Question: Hello I have a custom simple contact form where users can send emails, I get a email when this contact form is used.
But now i got like 400 mails in 1 hour from 3 contact forms from my website. And the mails contain strange data I have attached a image showing the emails i got
i also got mails with things like '\\\' oR \\\%\\'=\\\2' in it or stuf like 2=7 etc...
what is this ?
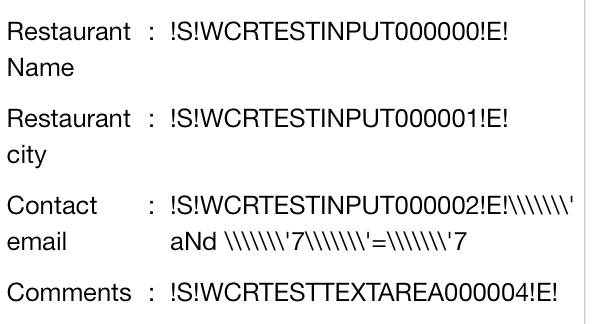
Answer: Whenever you expose a form over the web, it is going to be found by bots. The bots will dump rubbish into your form and see if they can post it. Sometimes it is just garbage and other times it will contain links or other spam.
Most basic bots can be defeated by having a form element that fails validation if anything is entered - as bots normally put garbage in all fields. In your case, you could discard forms that don't contain a valid email address and it would solve quite a lot of the problem.
You add a Captcha / Recaptcha - but they are a real problem for humans using your form - so think carefully before you go down this route.
The most reliable and hassle free way to go is normally to ask people to create a basic account with your website. That way, if they start spamming you, you can hell-ban them (i.e. make them think they can still submit the form, but discard it from spam user accounts).
The spam problem won't simply go away if you defeat the bots - as search-engine-optimisation consultants are happy to hand-crank entries thinking you'll then hand them money for their dodgy servies.